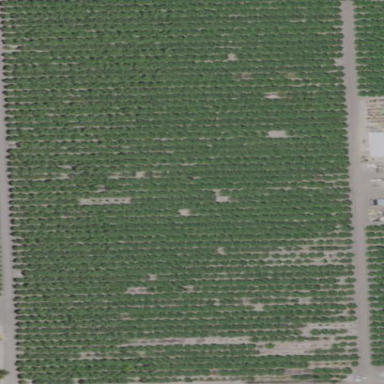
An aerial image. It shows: Almond orchard with rows of almond trees.